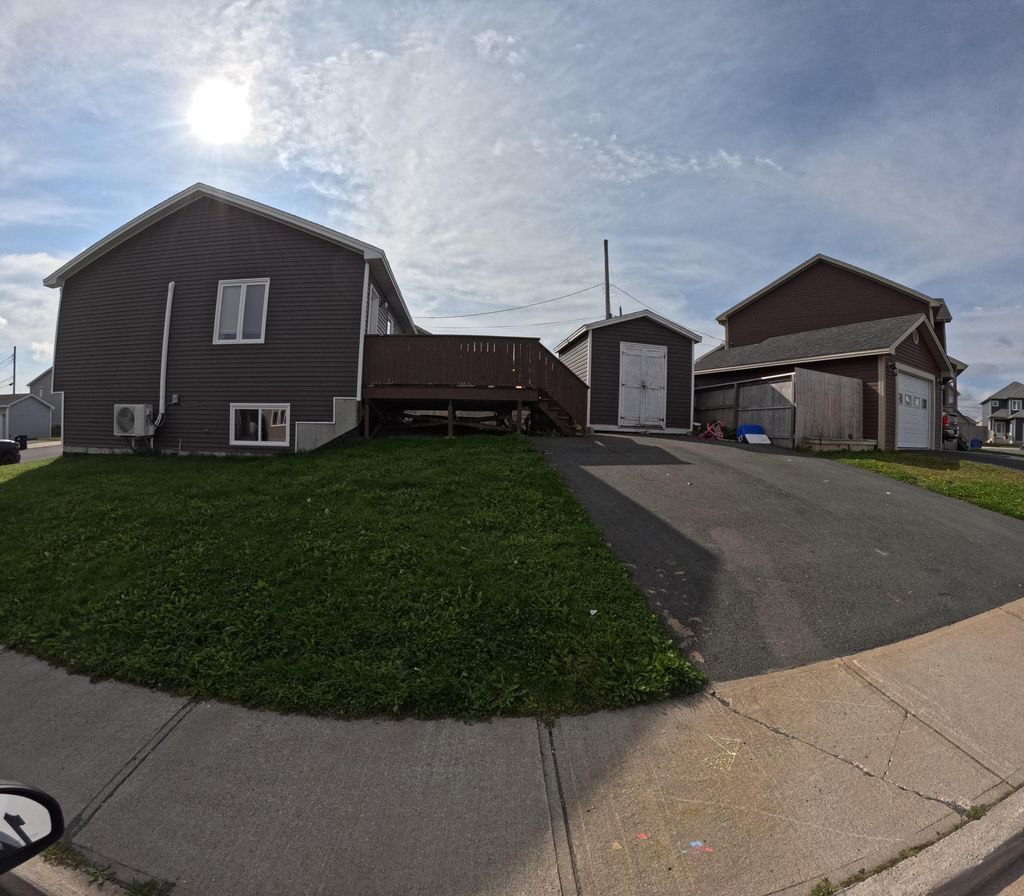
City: st_johns